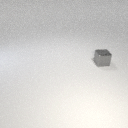
small gray metal cube